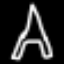
Label: The Eiffel Tower